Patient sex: M
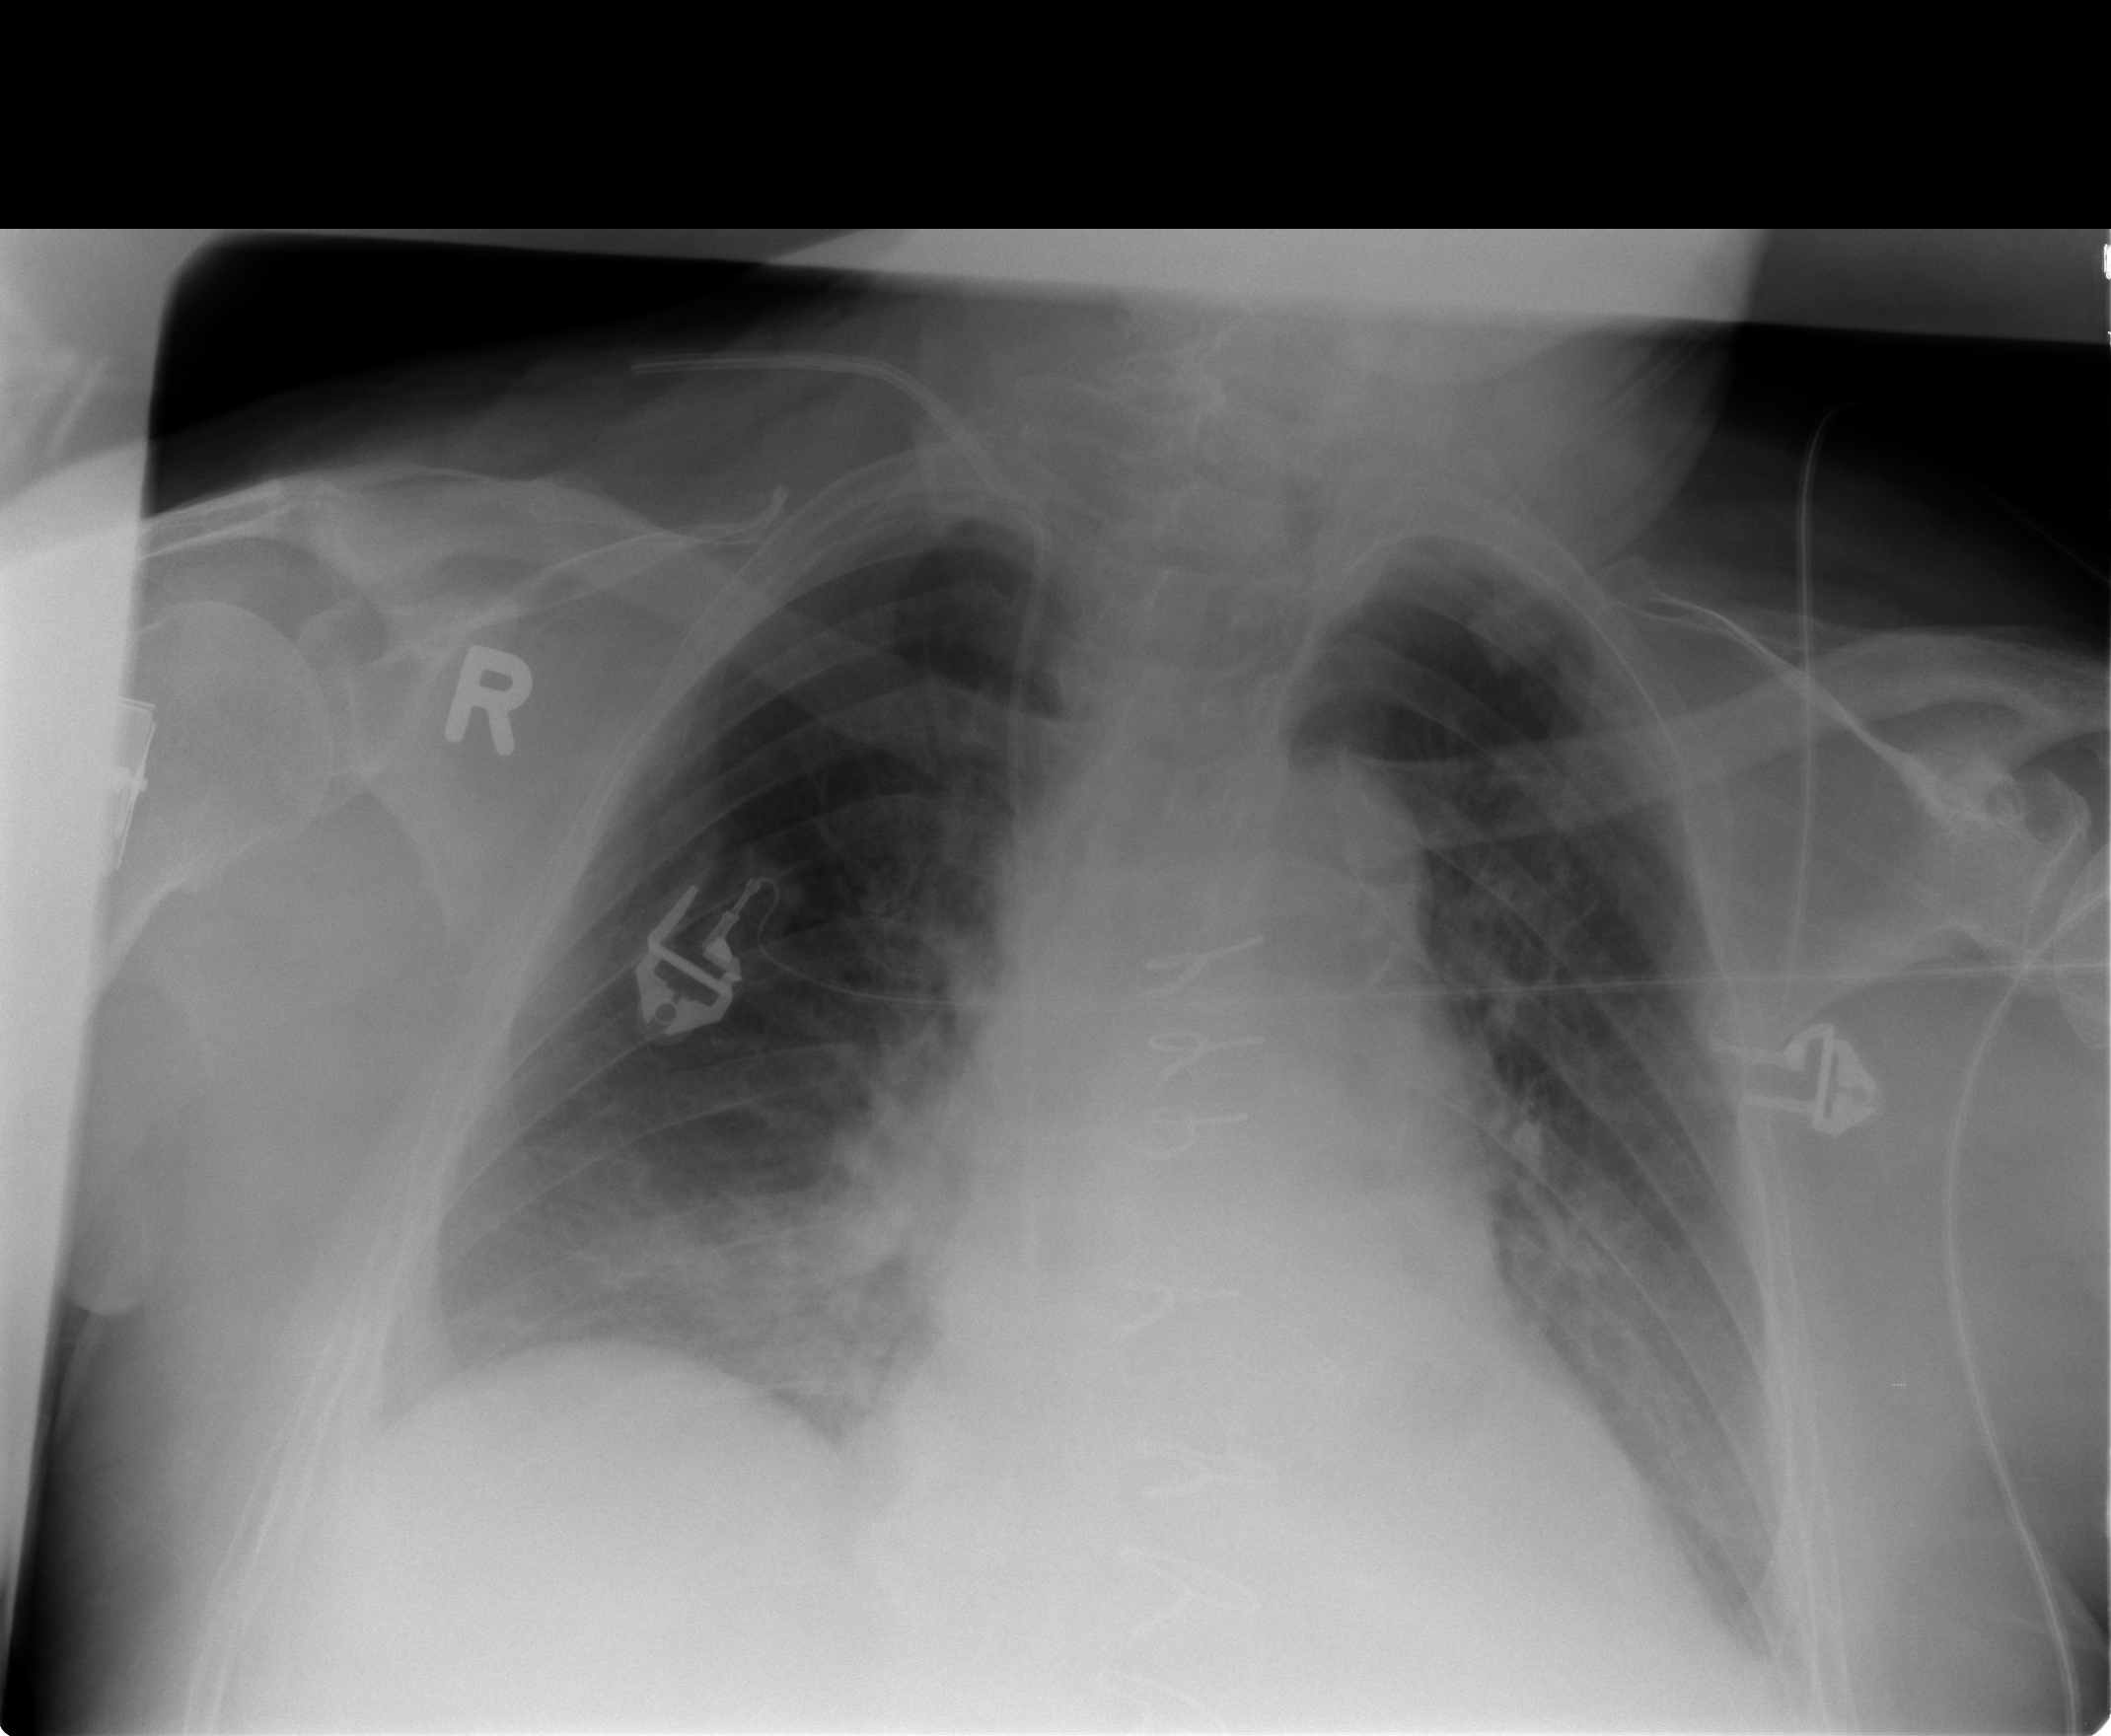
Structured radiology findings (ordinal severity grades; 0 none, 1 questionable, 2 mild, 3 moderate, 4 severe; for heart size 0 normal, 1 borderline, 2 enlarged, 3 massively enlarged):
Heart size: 2
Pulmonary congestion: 2
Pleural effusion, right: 0
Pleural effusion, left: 1
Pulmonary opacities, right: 1
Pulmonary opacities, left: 2
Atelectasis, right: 2
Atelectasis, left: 2